Question: I know I'm missing something, but my limited experience is hindering me. Any advice? Thanks for any help!
Page code:
'''
<asp:Repeater ID="Repeater1" runat="server">
<ItemTemplate>
<asp:Image runat="server" ID="image1" ImageUrl="<%# DataBinder.Eval(Container.DataItem, "url") %>" />
</ItemTemplate>
</asp:Repeater>
'''
Code behind:
'''
protected void Page_Load(object sender, EventArgs e)
{
var dt = new DataTable("images");
dt.Columns.Add("url");
dt.Rows.Add("http://www.boeing.com/assets/images/defense-space/military/p8a/images/P8-A_index.jpg");
dt.Rows.Add("http://www.tractorbynet.com/forums/attachments/power-trac/258427d1333048884-p-8-replacing-p3c-p-8a_mma_changed_wing_lg.jpg");
var ds = new DataSet();
ds.Tables.Add(dt);
Repeater1.DataSource = ds.Tables[0];
Repeater1.DataBind();
}
'''
Error:

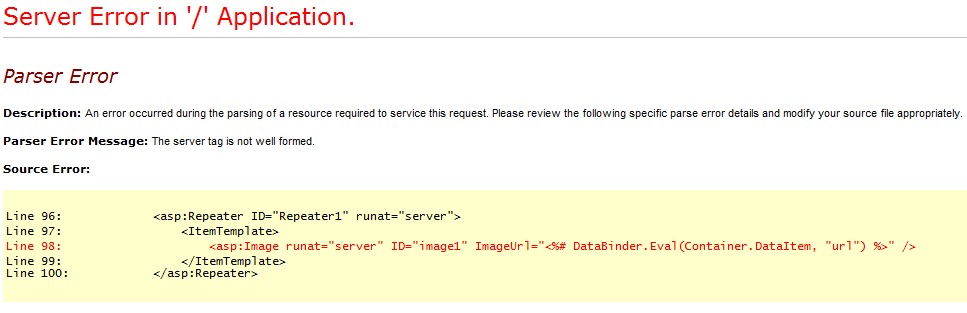
Answer: Use single quotes as
'''
ImageUrl='<%# DataBinder.Eval(Container.DataItem, "url") %>'
'''